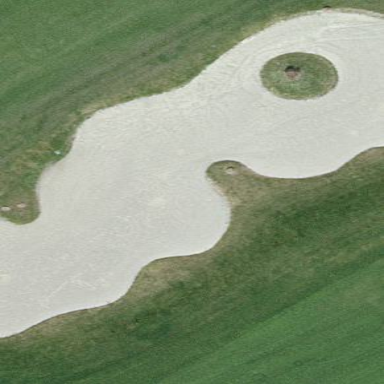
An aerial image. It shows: Sandy area is golf bunker.